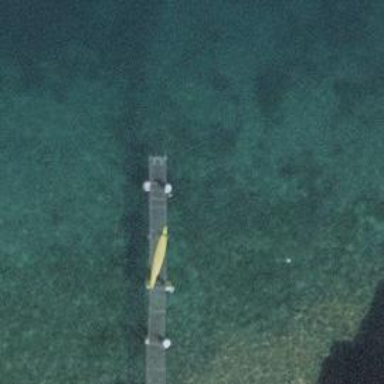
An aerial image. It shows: Man-made pier.